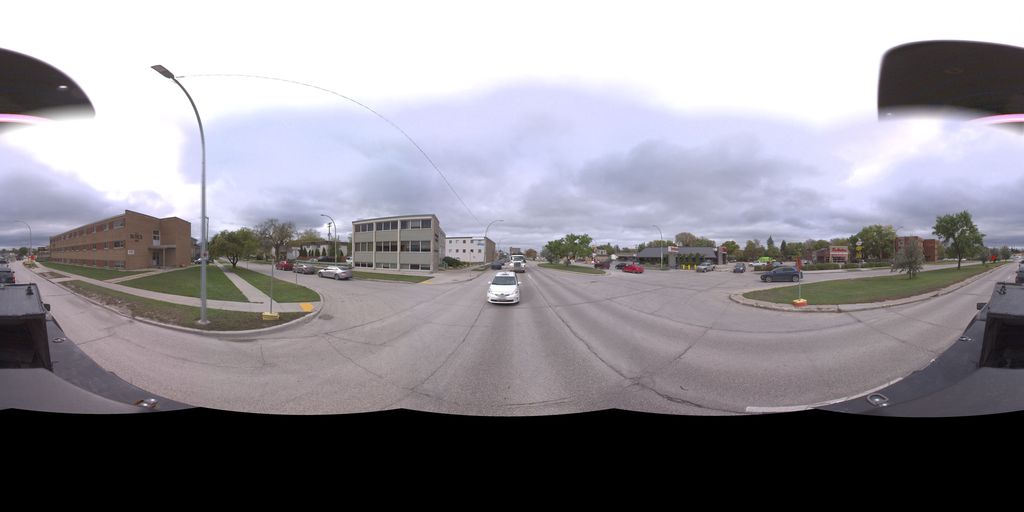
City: winnipeg